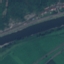
Label: River